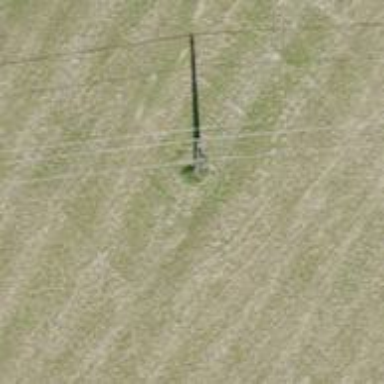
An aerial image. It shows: Concrete power pole.